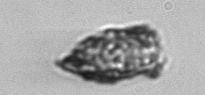
Label: Tintinnopsis